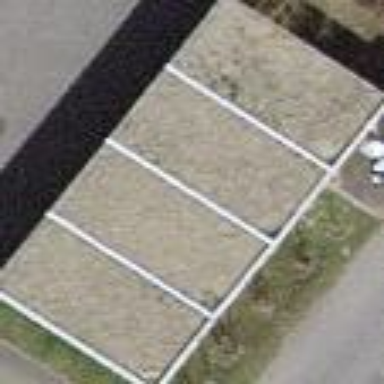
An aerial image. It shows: Group of garages.